Field crop: maize
Growth stage: 1
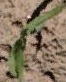
Species: maize